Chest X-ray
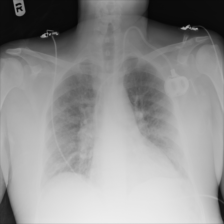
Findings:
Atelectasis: negative
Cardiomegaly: negative
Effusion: negative
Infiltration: negative
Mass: negative
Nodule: negative
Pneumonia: negative
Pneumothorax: negative
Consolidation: negative
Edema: negative
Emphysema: negative
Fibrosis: negative
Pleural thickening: negative
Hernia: negative